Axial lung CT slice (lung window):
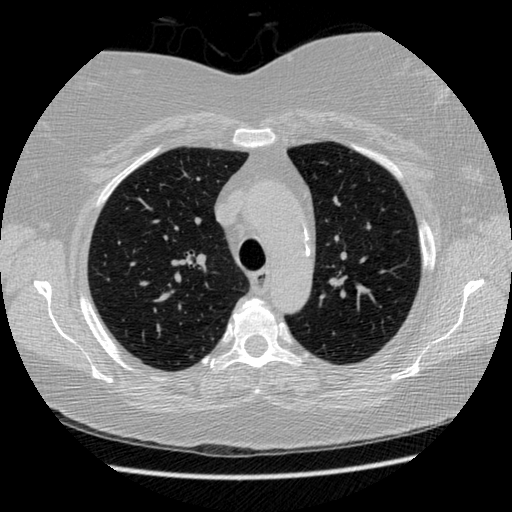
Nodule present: no